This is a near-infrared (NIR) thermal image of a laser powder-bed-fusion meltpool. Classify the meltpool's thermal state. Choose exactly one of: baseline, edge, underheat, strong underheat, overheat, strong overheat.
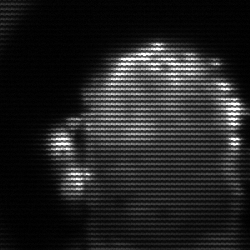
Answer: baseline